Question: Detect the length of the red line, where the side length of each grid on the chessboard is 0.5. The length of the red line is an integer multiple of the length of the floor tile. How long is the red line in the picture?
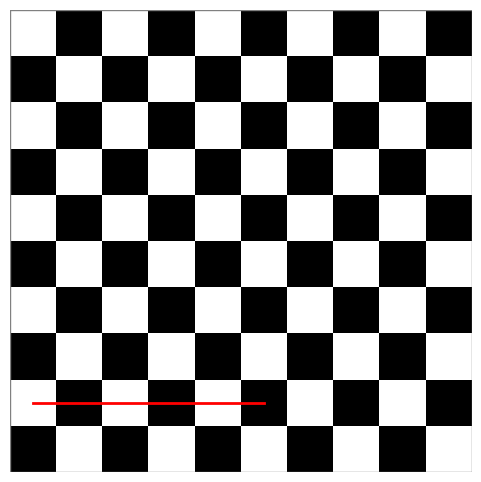
Answer: 2.5